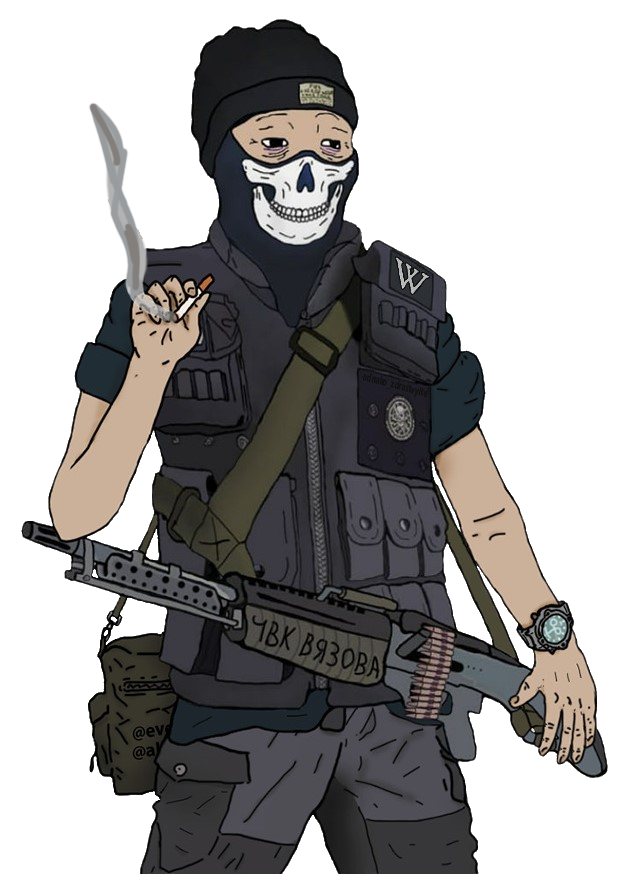
Label: 5_Doomer